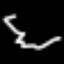
Label: squiggle